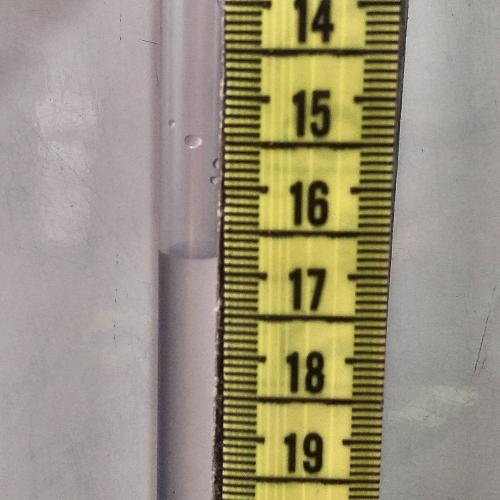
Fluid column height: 16.8 cm